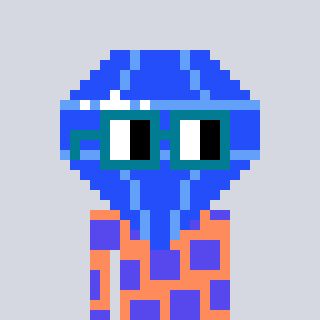
a pixel art character with square dark green glasses, a blue diamond-shaped head and a peachy-colored body on a cool background